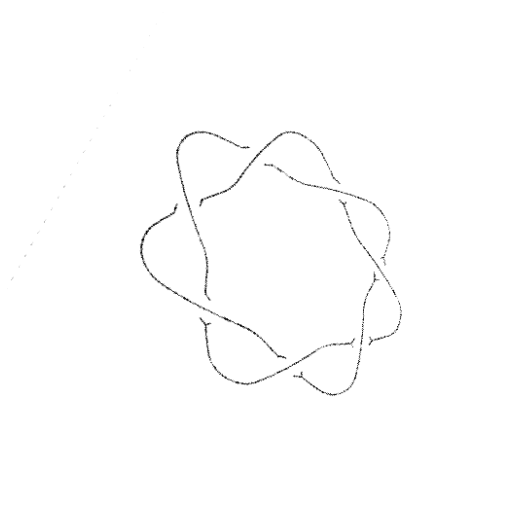
Crossing number: 7